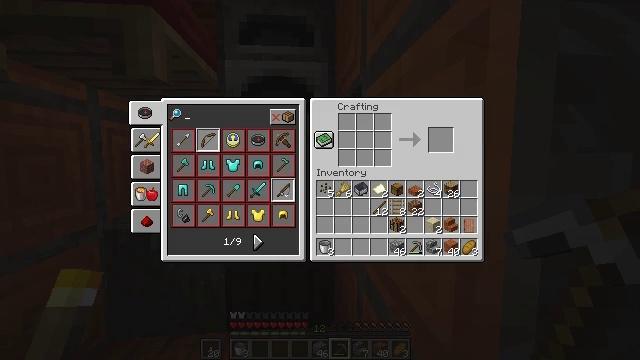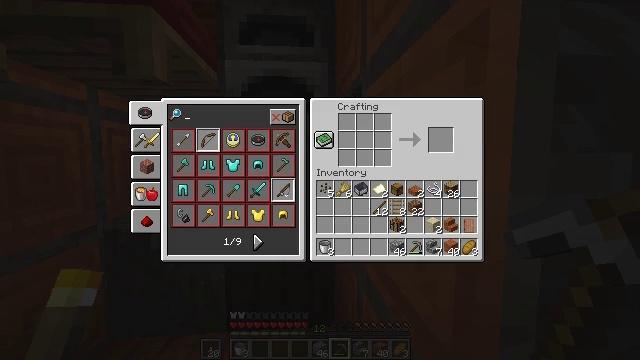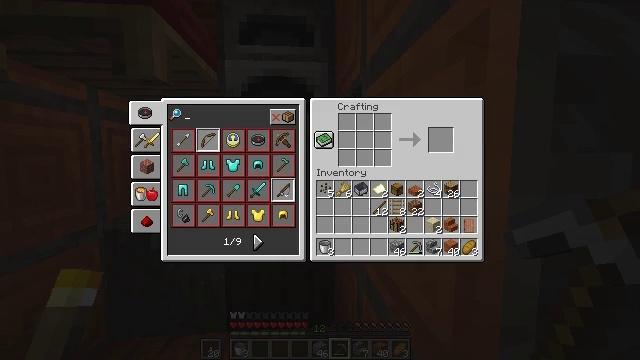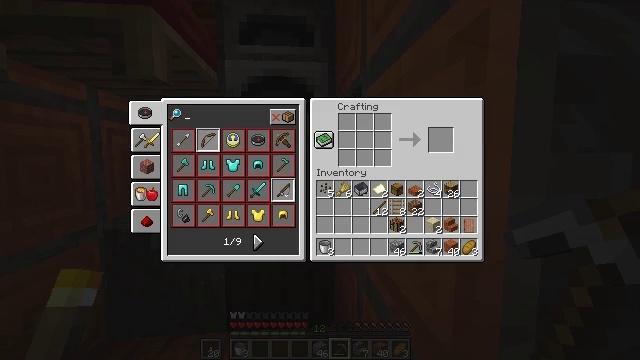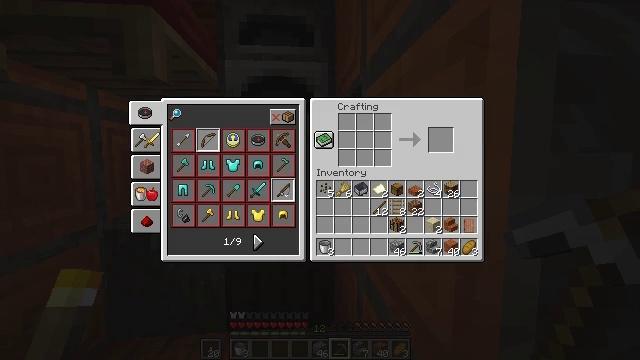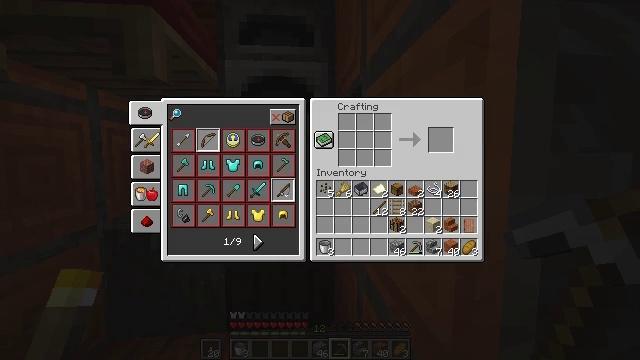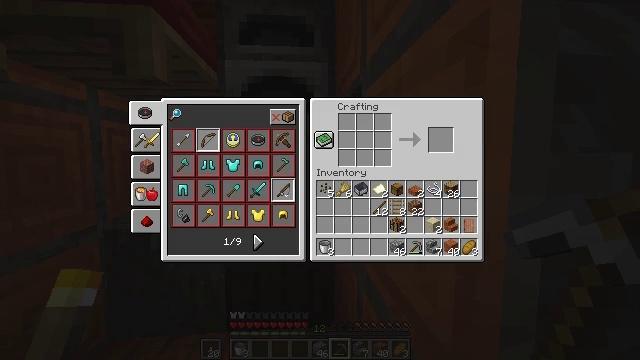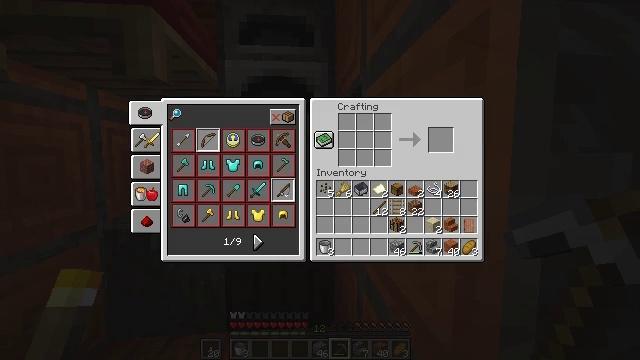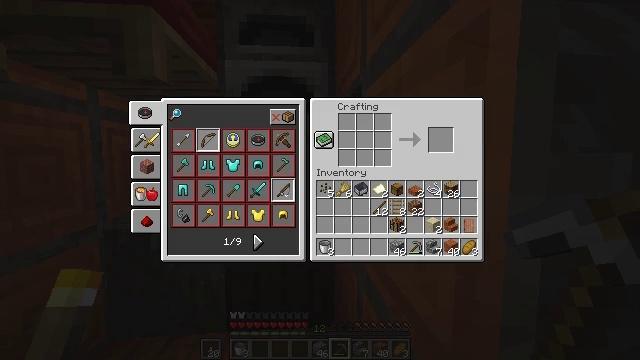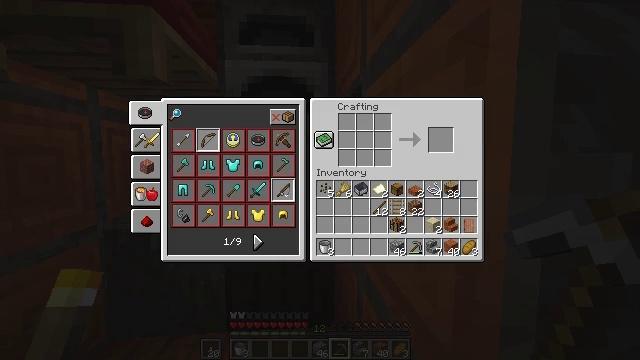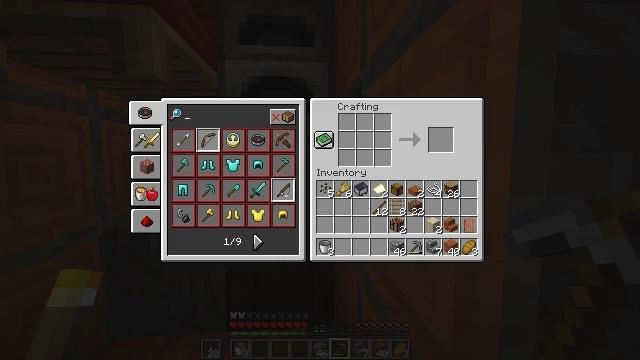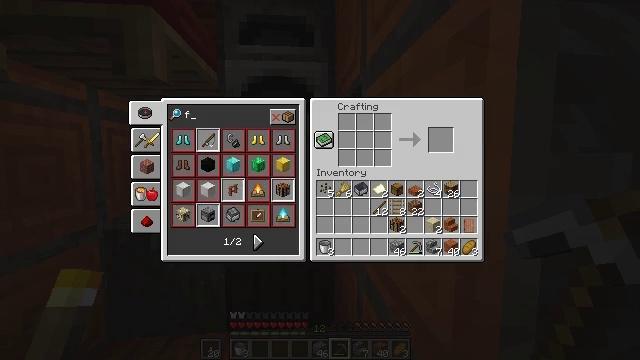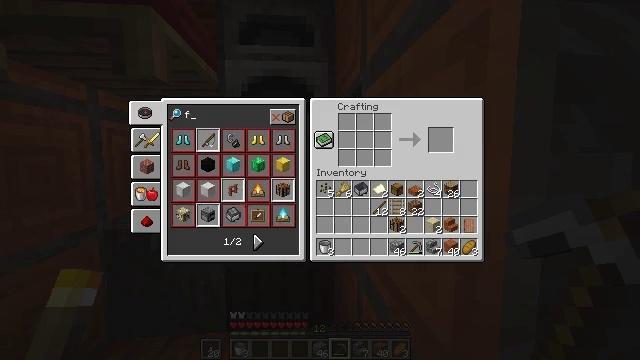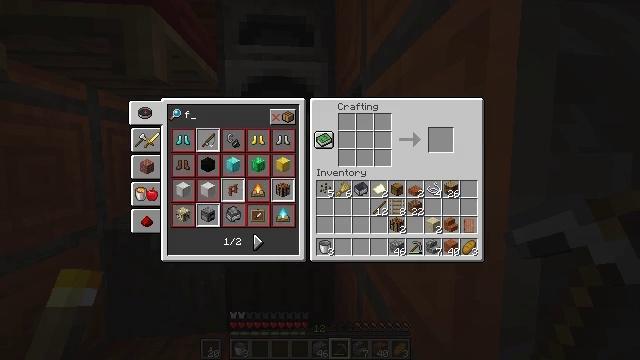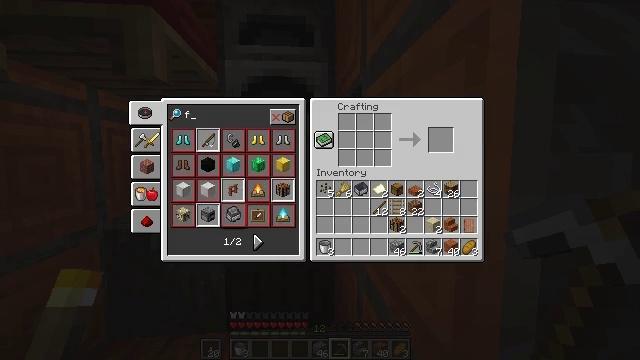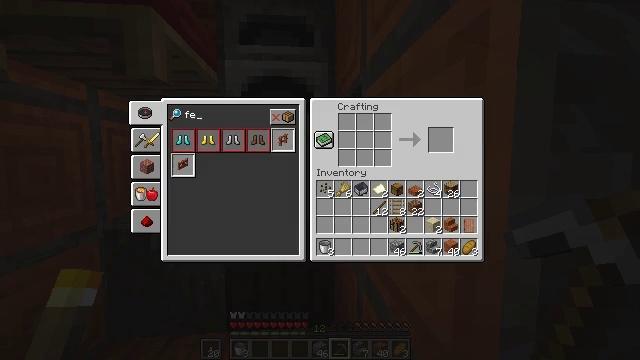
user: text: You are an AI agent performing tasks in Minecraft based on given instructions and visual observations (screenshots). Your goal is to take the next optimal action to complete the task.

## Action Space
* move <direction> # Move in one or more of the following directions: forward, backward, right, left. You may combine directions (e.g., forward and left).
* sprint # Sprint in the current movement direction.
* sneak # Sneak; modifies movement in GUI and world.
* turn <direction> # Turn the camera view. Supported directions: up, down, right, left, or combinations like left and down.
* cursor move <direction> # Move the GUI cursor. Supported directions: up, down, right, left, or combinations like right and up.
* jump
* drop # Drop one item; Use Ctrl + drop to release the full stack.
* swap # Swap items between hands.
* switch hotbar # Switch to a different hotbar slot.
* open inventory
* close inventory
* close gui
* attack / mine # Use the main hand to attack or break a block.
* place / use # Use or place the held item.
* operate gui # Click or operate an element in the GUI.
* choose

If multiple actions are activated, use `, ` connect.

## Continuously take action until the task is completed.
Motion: motion action
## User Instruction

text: Combine acacia wood and sticks in a crafting table for an acacia fence.
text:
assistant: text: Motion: no_op
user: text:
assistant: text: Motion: no_op
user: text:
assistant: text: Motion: no_op
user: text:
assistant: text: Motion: no_op
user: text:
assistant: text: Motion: no_op
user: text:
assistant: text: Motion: no_op
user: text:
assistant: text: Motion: no_op
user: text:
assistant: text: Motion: no_op
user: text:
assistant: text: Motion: no_op
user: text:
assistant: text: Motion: no_op
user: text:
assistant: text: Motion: no_op
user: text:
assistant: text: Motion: no_op
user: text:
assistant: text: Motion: no_op
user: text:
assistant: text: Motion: no_op
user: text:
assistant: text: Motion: no_op
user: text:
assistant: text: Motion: no_op
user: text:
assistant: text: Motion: no_op
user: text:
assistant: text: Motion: no_op
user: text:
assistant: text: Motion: no_op
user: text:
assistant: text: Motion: no_op
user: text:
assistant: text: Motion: no_op
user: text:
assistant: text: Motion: no_op
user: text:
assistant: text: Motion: no_op
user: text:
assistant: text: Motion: no_op
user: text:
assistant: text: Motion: no_op
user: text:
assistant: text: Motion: no_op
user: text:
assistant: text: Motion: no_op
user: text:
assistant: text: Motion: no_op
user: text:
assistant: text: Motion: no_op
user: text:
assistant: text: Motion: no_op